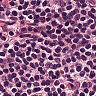
Metastatic tissue present: no